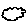
Label: cloud